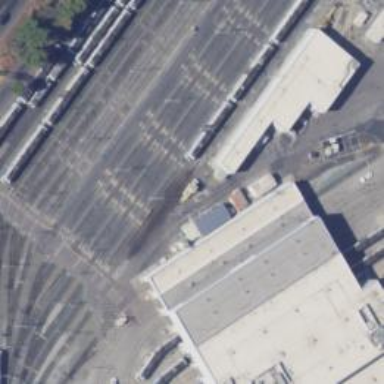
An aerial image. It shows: Light rail yard with electrified contact lines.